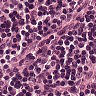
Metastatic tissue present: no